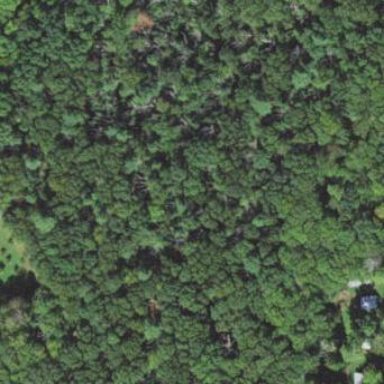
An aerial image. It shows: Mixed woodland with various types of leaves.